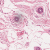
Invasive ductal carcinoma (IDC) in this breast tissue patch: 0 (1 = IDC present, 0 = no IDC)